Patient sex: M
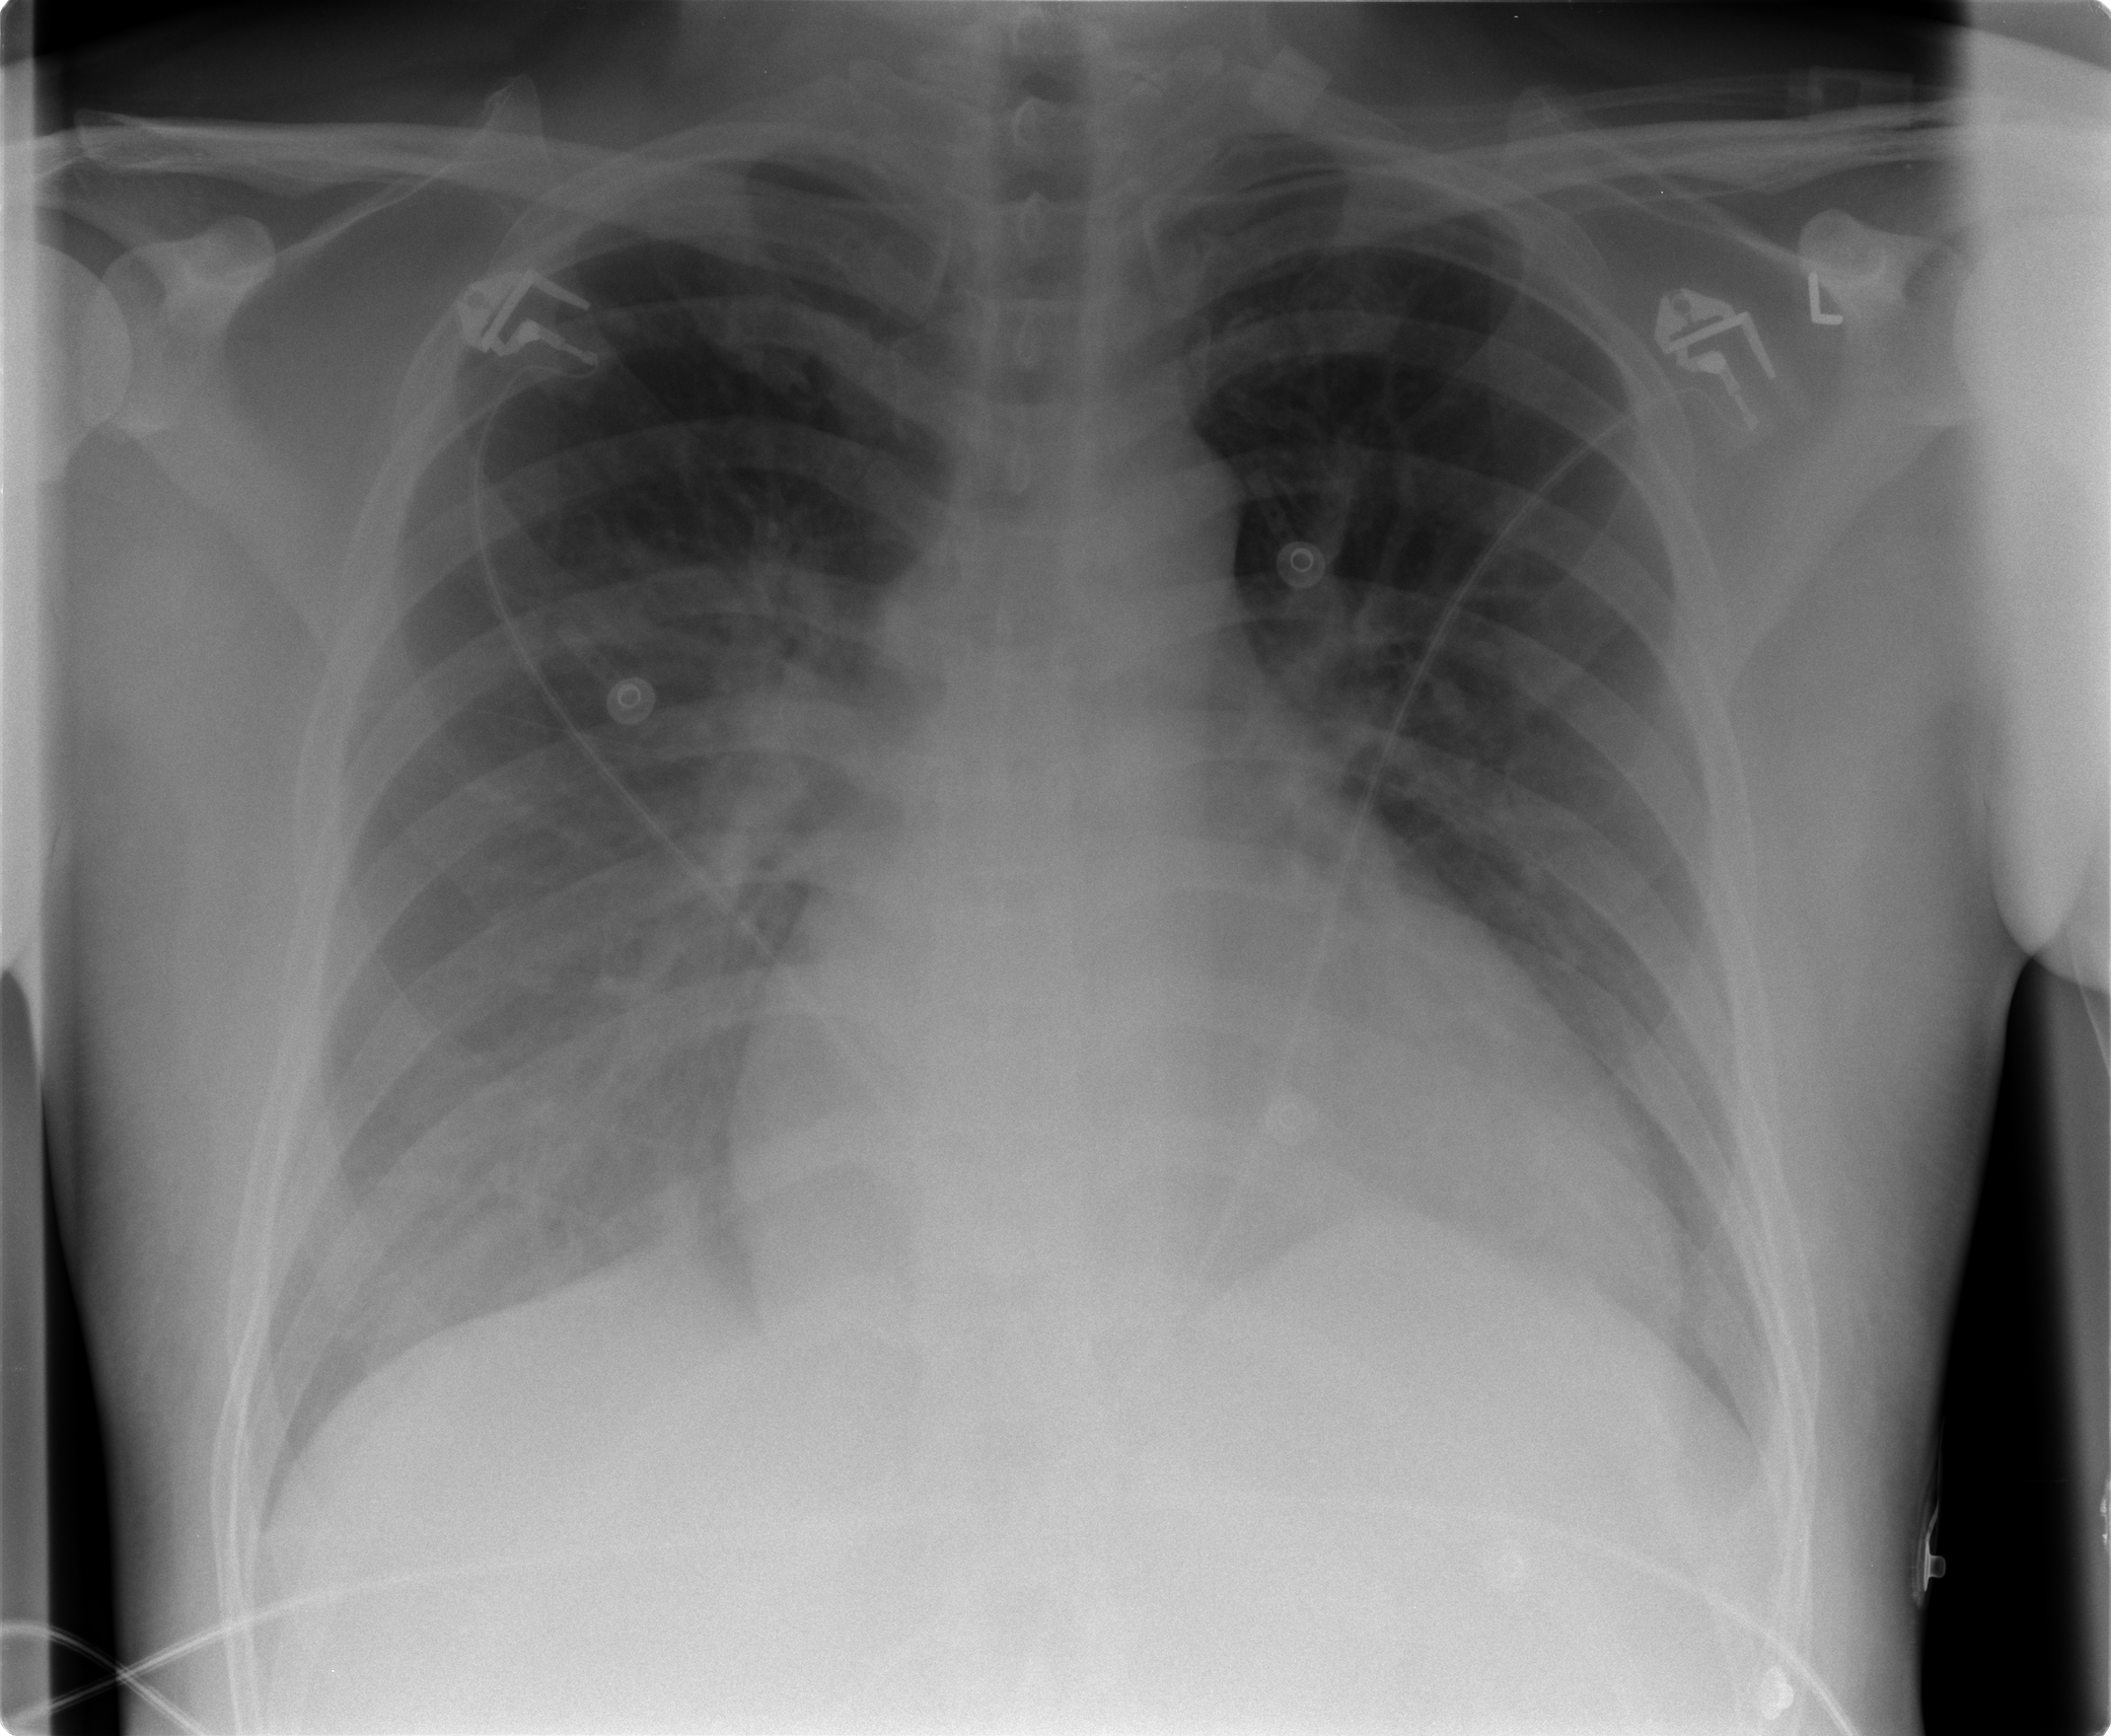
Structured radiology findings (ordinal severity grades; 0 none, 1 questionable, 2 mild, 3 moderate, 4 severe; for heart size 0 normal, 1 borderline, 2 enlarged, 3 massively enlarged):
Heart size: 2
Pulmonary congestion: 3
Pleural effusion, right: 3
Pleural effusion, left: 3
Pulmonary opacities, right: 0
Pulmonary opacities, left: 0
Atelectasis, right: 2
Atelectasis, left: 2